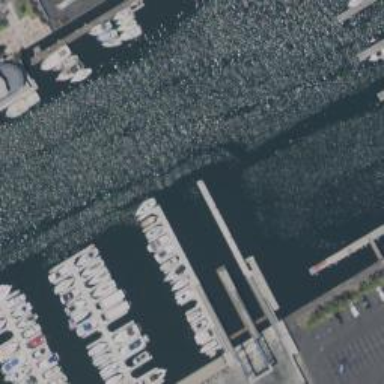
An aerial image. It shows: Man-made pier.